Interaction volume radius: 10 \u00c5
Interaction volume height: 20 \u00c5
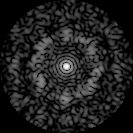
Disorder parameter: 0.7685